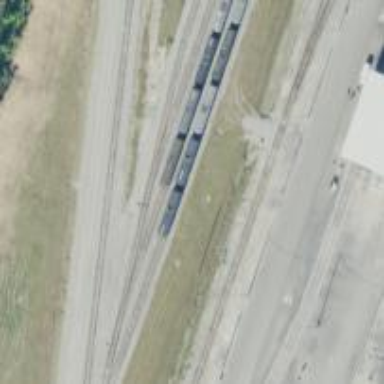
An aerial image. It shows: Railway yard.